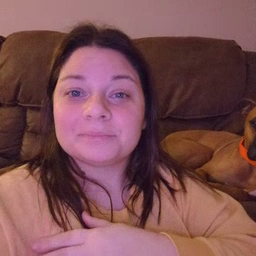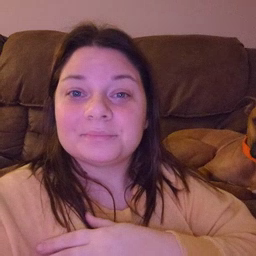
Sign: pretty